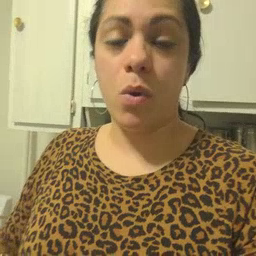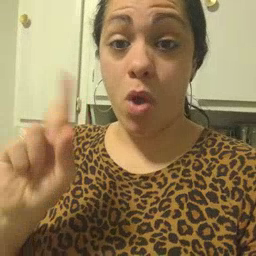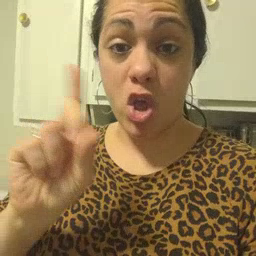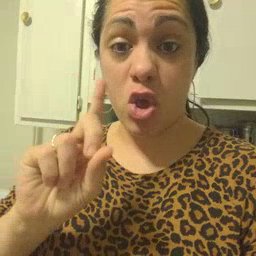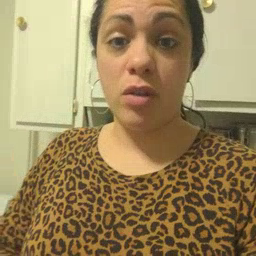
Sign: where